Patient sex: F
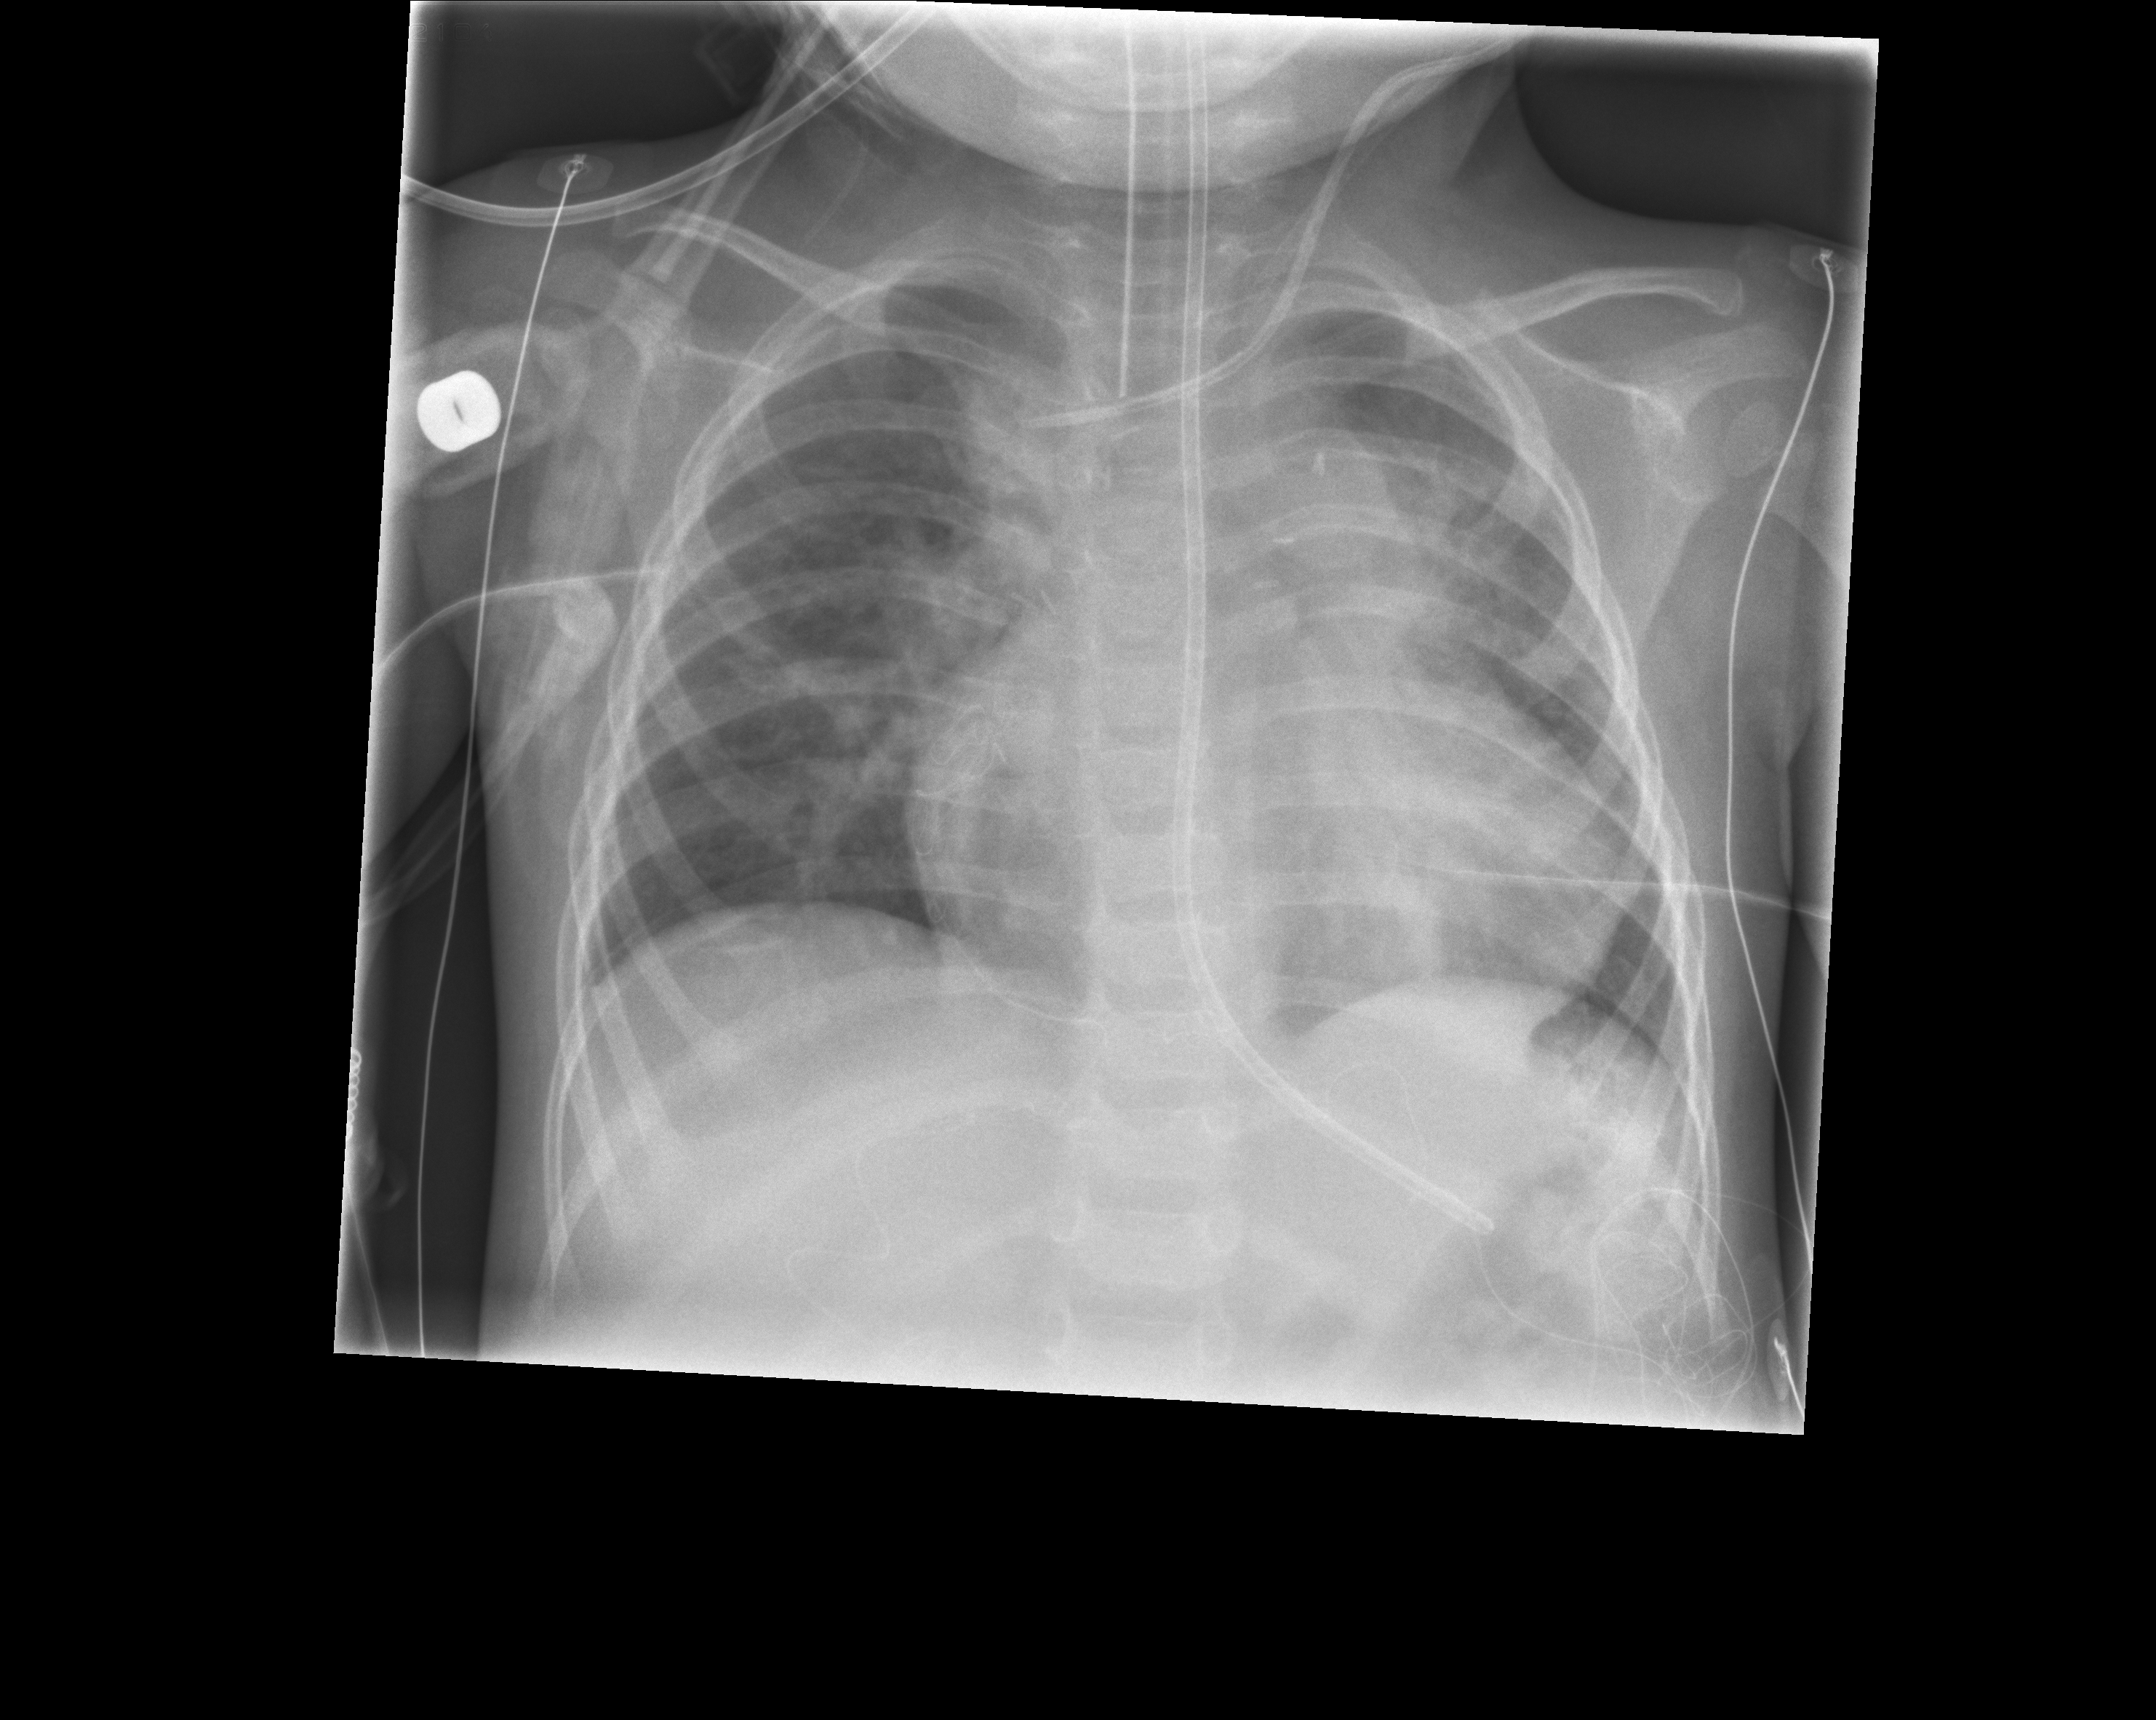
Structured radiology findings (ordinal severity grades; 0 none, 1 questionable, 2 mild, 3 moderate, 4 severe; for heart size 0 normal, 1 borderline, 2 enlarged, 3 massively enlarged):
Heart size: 2
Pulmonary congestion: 2
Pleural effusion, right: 0
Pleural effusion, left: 0
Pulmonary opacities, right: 0
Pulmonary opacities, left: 0
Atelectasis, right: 0
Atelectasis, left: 0